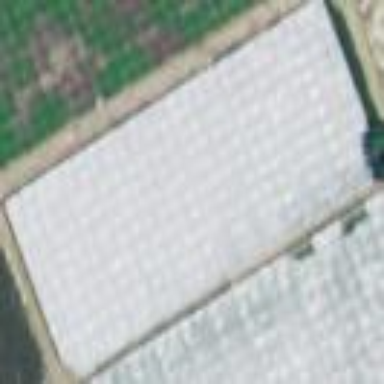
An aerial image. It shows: Greenhouse.